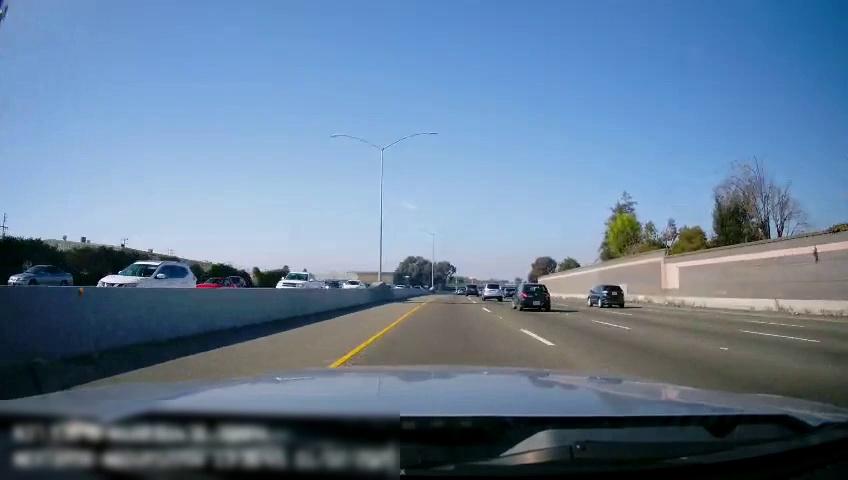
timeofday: Day
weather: Sunny
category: Drivable Space
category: Vehicles | SUV
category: Vehicles | Car
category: Vehicles | Car
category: Vehicles | Car
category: Vehicles | Truck
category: Vehicles | Car
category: Vehicles | SUV
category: Vehicles | SUV
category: Vehicles | SUV
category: Vehicles | SUV
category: Vehicles | SUV
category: Vehicles | Car
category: Lanes | Current Lane
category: Lanes | Current Lane
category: Lanes | Alternate Lane
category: Lanes | Alternate Lane
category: Lanes | Alternate Lane
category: Lanes | Alternate Lane